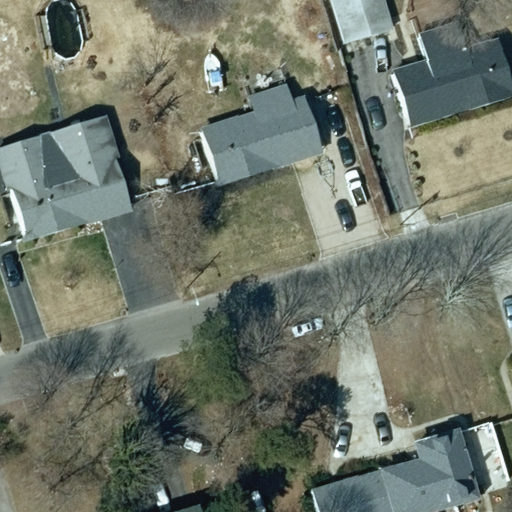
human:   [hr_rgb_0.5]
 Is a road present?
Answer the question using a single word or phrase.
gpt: yes

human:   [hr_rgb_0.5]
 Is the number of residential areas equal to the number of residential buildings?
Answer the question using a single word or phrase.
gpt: no

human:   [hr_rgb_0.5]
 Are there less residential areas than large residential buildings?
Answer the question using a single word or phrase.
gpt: no

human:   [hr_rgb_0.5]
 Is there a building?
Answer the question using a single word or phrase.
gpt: yes

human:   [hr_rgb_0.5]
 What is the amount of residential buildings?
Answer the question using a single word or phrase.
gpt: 7

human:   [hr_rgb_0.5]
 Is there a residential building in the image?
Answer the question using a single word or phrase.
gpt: yes

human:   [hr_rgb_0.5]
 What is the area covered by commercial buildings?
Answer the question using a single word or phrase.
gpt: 0m2

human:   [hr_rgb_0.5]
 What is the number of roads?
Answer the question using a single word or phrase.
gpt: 1

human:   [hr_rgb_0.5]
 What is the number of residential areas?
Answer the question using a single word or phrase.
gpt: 1

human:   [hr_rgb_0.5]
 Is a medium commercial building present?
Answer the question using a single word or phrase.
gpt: no

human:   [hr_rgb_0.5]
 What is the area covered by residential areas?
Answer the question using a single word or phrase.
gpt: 10621m2

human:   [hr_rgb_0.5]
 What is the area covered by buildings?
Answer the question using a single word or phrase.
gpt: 1634m2

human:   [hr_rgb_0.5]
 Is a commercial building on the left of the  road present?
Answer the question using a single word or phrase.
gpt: no

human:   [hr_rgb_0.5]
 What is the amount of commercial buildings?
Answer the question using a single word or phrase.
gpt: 0

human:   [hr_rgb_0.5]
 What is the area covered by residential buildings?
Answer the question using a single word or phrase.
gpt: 1634m2

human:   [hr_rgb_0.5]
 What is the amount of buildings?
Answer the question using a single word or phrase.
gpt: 7

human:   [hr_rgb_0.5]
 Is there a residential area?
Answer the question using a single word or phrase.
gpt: yes

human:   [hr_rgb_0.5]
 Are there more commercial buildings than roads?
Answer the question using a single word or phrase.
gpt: no

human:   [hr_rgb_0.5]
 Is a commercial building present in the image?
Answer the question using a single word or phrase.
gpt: no

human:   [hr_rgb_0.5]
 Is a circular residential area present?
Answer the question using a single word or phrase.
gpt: no

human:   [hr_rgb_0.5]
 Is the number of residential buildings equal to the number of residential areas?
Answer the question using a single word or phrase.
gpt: no

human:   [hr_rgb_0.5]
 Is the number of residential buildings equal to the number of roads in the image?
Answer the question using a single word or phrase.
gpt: no

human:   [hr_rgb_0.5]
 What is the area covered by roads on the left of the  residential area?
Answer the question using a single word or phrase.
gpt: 0m2

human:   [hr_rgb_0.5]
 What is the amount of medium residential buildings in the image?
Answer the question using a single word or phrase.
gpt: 4

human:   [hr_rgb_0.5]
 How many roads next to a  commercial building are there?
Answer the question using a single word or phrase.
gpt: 0

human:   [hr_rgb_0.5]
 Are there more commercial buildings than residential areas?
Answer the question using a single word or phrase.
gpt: no

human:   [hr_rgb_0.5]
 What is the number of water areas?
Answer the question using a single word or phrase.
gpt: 0

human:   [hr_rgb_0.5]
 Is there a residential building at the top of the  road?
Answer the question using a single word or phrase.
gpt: yes

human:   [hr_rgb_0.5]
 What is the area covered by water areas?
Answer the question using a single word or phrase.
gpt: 0m2

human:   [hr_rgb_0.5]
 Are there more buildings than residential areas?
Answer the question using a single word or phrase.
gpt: yes

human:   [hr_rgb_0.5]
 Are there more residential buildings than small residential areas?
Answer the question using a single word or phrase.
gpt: yes

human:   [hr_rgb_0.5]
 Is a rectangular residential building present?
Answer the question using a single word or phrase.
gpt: yes

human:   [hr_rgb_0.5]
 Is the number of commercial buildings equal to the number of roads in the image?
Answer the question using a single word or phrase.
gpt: no

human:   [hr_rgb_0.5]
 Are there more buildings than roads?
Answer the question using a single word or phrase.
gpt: yes

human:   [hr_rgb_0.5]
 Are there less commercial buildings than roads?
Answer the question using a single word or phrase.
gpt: yes

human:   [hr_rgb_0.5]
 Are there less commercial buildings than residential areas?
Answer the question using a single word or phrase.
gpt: yes

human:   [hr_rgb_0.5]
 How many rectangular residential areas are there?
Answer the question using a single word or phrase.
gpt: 1

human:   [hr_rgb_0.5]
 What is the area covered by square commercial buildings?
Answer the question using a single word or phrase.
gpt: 0m2

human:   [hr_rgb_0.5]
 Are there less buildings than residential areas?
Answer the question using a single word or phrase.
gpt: no

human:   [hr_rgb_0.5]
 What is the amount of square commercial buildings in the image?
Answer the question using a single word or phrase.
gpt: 0

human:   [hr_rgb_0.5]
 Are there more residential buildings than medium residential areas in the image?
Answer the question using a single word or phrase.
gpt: yes

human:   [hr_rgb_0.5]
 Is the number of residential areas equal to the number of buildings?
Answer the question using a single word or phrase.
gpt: no

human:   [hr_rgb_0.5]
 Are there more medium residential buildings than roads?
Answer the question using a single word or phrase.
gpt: yes

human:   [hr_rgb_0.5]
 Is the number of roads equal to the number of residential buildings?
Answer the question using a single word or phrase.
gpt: no

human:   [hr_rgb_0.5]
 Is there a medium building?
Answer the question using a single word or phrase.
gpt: yes

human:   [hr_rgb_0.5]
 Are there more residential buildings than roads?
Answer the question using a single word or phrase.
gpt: yes

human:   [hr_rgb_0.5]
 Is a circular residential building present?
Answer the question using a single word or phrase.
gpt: no

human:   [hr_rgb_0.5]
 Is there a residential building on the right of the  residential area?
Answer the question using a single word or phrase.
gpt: yes

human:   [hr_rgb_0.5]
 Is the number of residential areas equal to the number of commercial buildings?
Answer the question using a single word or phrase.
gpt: no

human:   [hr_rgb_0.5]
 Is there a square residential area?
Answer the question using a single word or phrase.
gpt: no

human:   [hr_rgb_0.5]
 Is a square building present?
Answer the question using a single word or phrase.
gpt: no

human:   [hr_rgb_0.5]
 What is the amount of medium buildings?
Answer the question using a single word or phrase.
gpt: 4

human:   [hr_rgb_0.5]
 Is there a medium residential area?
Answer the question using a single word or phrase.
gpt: no

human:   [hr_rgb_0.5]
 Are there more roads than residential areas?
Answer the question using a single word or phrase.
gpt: no

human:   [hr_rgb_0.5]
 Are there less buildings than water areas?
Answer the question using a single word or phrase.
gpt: no

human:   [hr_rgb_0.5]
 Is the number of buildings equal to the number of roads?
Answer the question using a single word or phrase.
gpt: no

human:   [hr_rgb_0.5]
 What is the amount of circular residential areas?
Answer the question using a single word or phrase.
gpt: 0

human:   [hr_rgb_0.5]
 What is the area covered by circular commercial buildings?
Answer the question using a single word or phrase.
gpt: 0m2

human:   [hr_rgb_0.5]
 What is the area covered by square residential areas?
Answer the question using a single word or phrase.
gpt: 0m2

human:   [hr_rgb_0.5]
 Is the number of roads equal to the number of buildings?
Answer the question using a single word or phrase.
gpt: no

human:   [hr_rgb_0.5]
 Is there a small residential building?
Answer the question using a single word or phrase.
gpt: yes

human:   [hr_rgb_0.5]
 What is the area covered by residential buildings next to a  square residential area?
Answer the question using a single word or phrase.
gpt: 0m2

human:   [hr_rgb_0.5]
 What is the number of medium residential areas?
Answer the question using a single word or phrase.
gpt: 0

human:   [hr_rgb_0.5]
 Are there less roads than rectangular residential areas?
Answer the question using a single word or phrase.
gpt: no